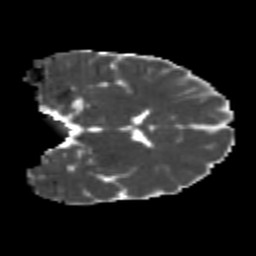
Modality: MD
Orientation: coronal
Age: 21
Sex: male
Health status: healthy
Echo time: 0.074 s